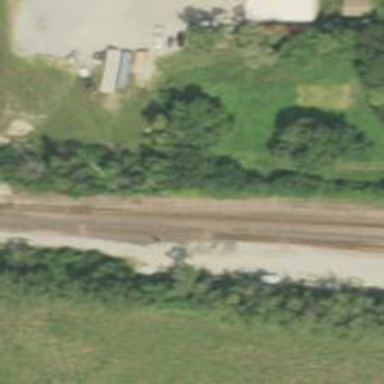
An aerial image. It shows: Junction on the railway.